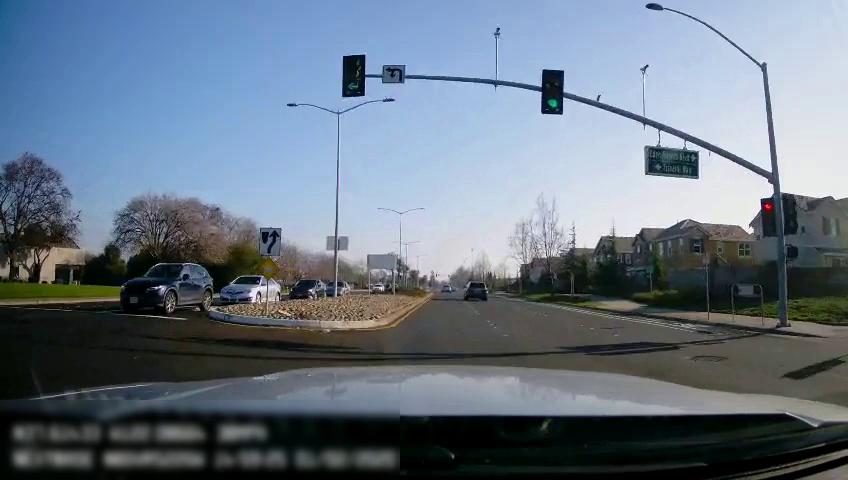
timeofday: Day
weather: Sunny
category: Drivable Space
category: Vehicles | SUV
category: Vehicles | Car
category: Vehicles | SUV
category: Vehicles | Car
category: Vehicles | Car
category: Vehicles | SUV
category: Vehicles | Car
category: Lanes | Alternate Lane
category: Lanes | Current Lane
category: Lanes | Current Lane
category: Lanes | Alternate Lane
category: Traffic | Lights
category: Traffic | Lights
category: Traffic | Signs
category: Traffic | Lights
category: Traffic | Lights
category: Traffic | Signs
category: Traffic | Signs
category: Traffic | Lights